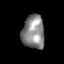
Tissue: skin
Cell type: T cells
Senescence score: 0.7062
Nuclear area (px): 741
Mean DAPI intensity: 135.718